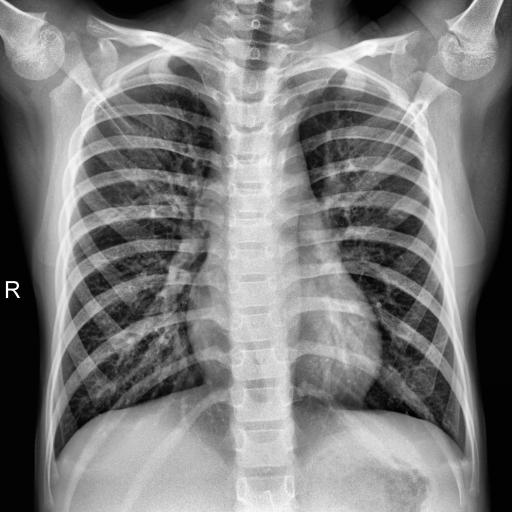
Finding: NORMAL